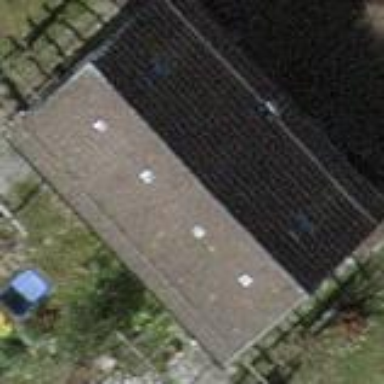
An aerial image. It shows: Terrace building.